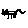
Label: cat